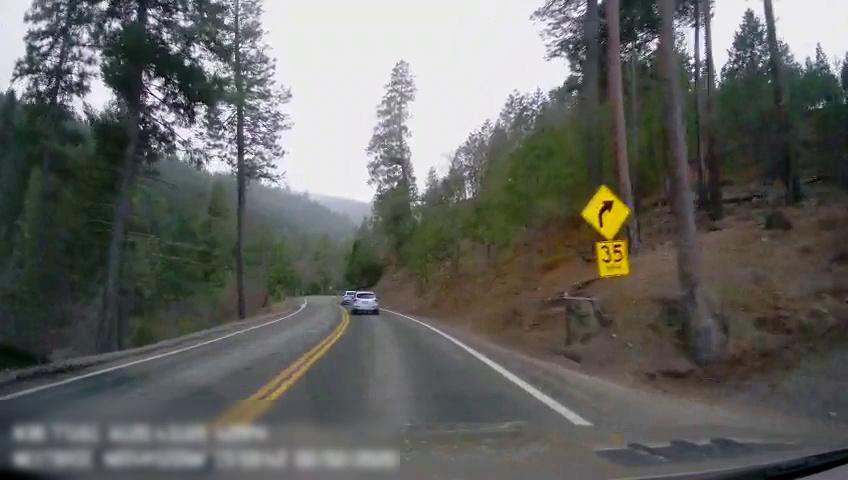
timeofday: Day
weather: Cloudy
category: Drivable Space
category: Vehicles | SUV
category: Vehicles | SUV
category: Lanes | Alternate Lane
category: Lanes | Current Lane
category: Lanes | Opposite Lane
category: Lanes | Opposite Lane
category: Traffic | Signs
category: Traffic | Signs